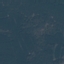
Label: Forest